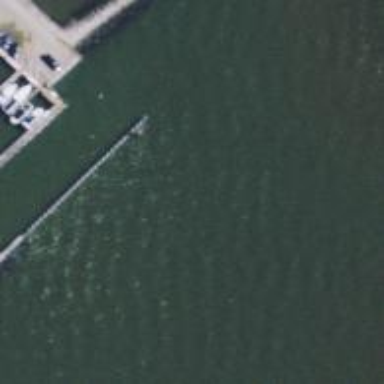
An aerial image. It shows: Breakwater structure.